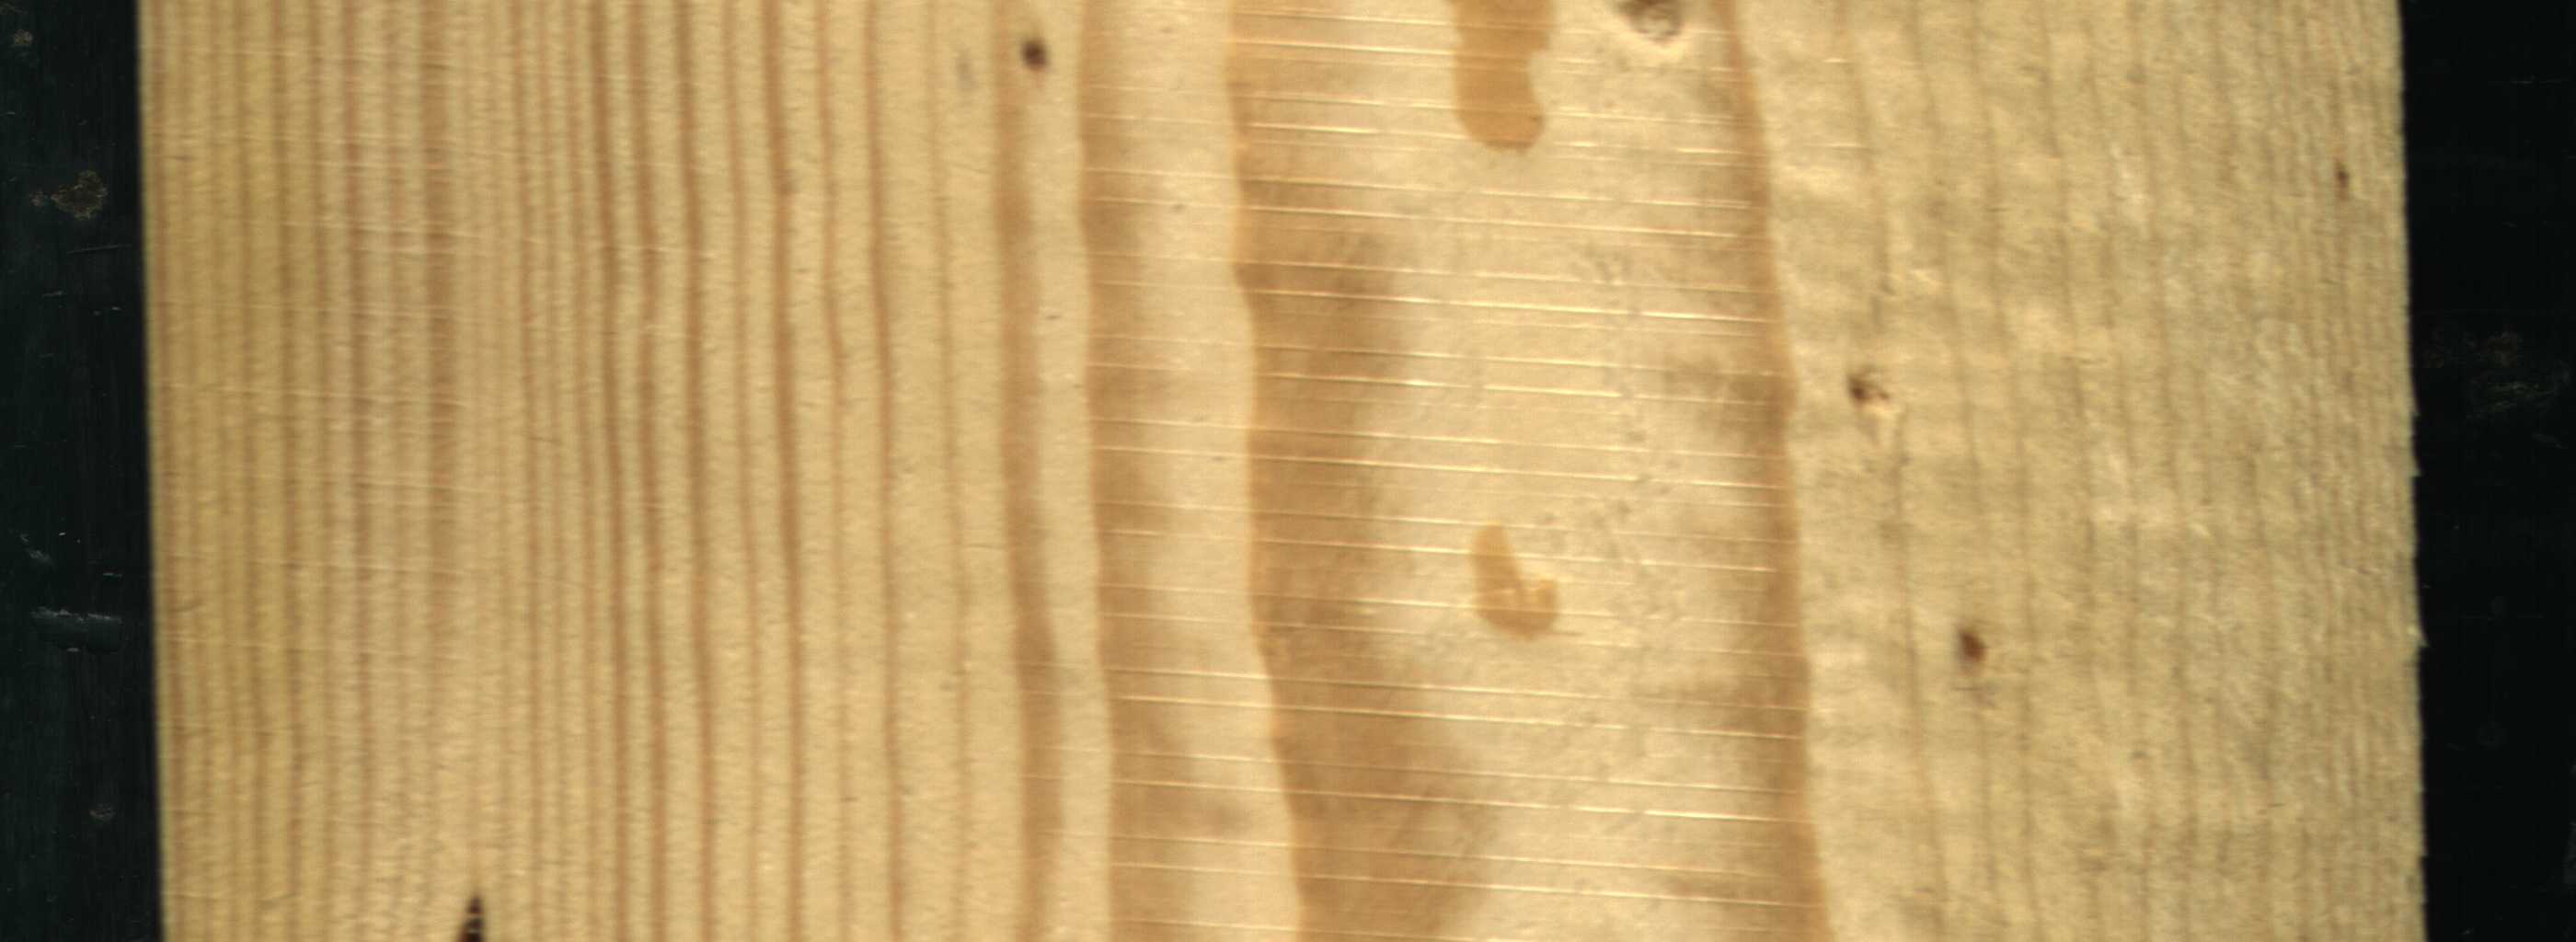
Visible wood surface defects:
resin
resin
resin